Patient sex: M
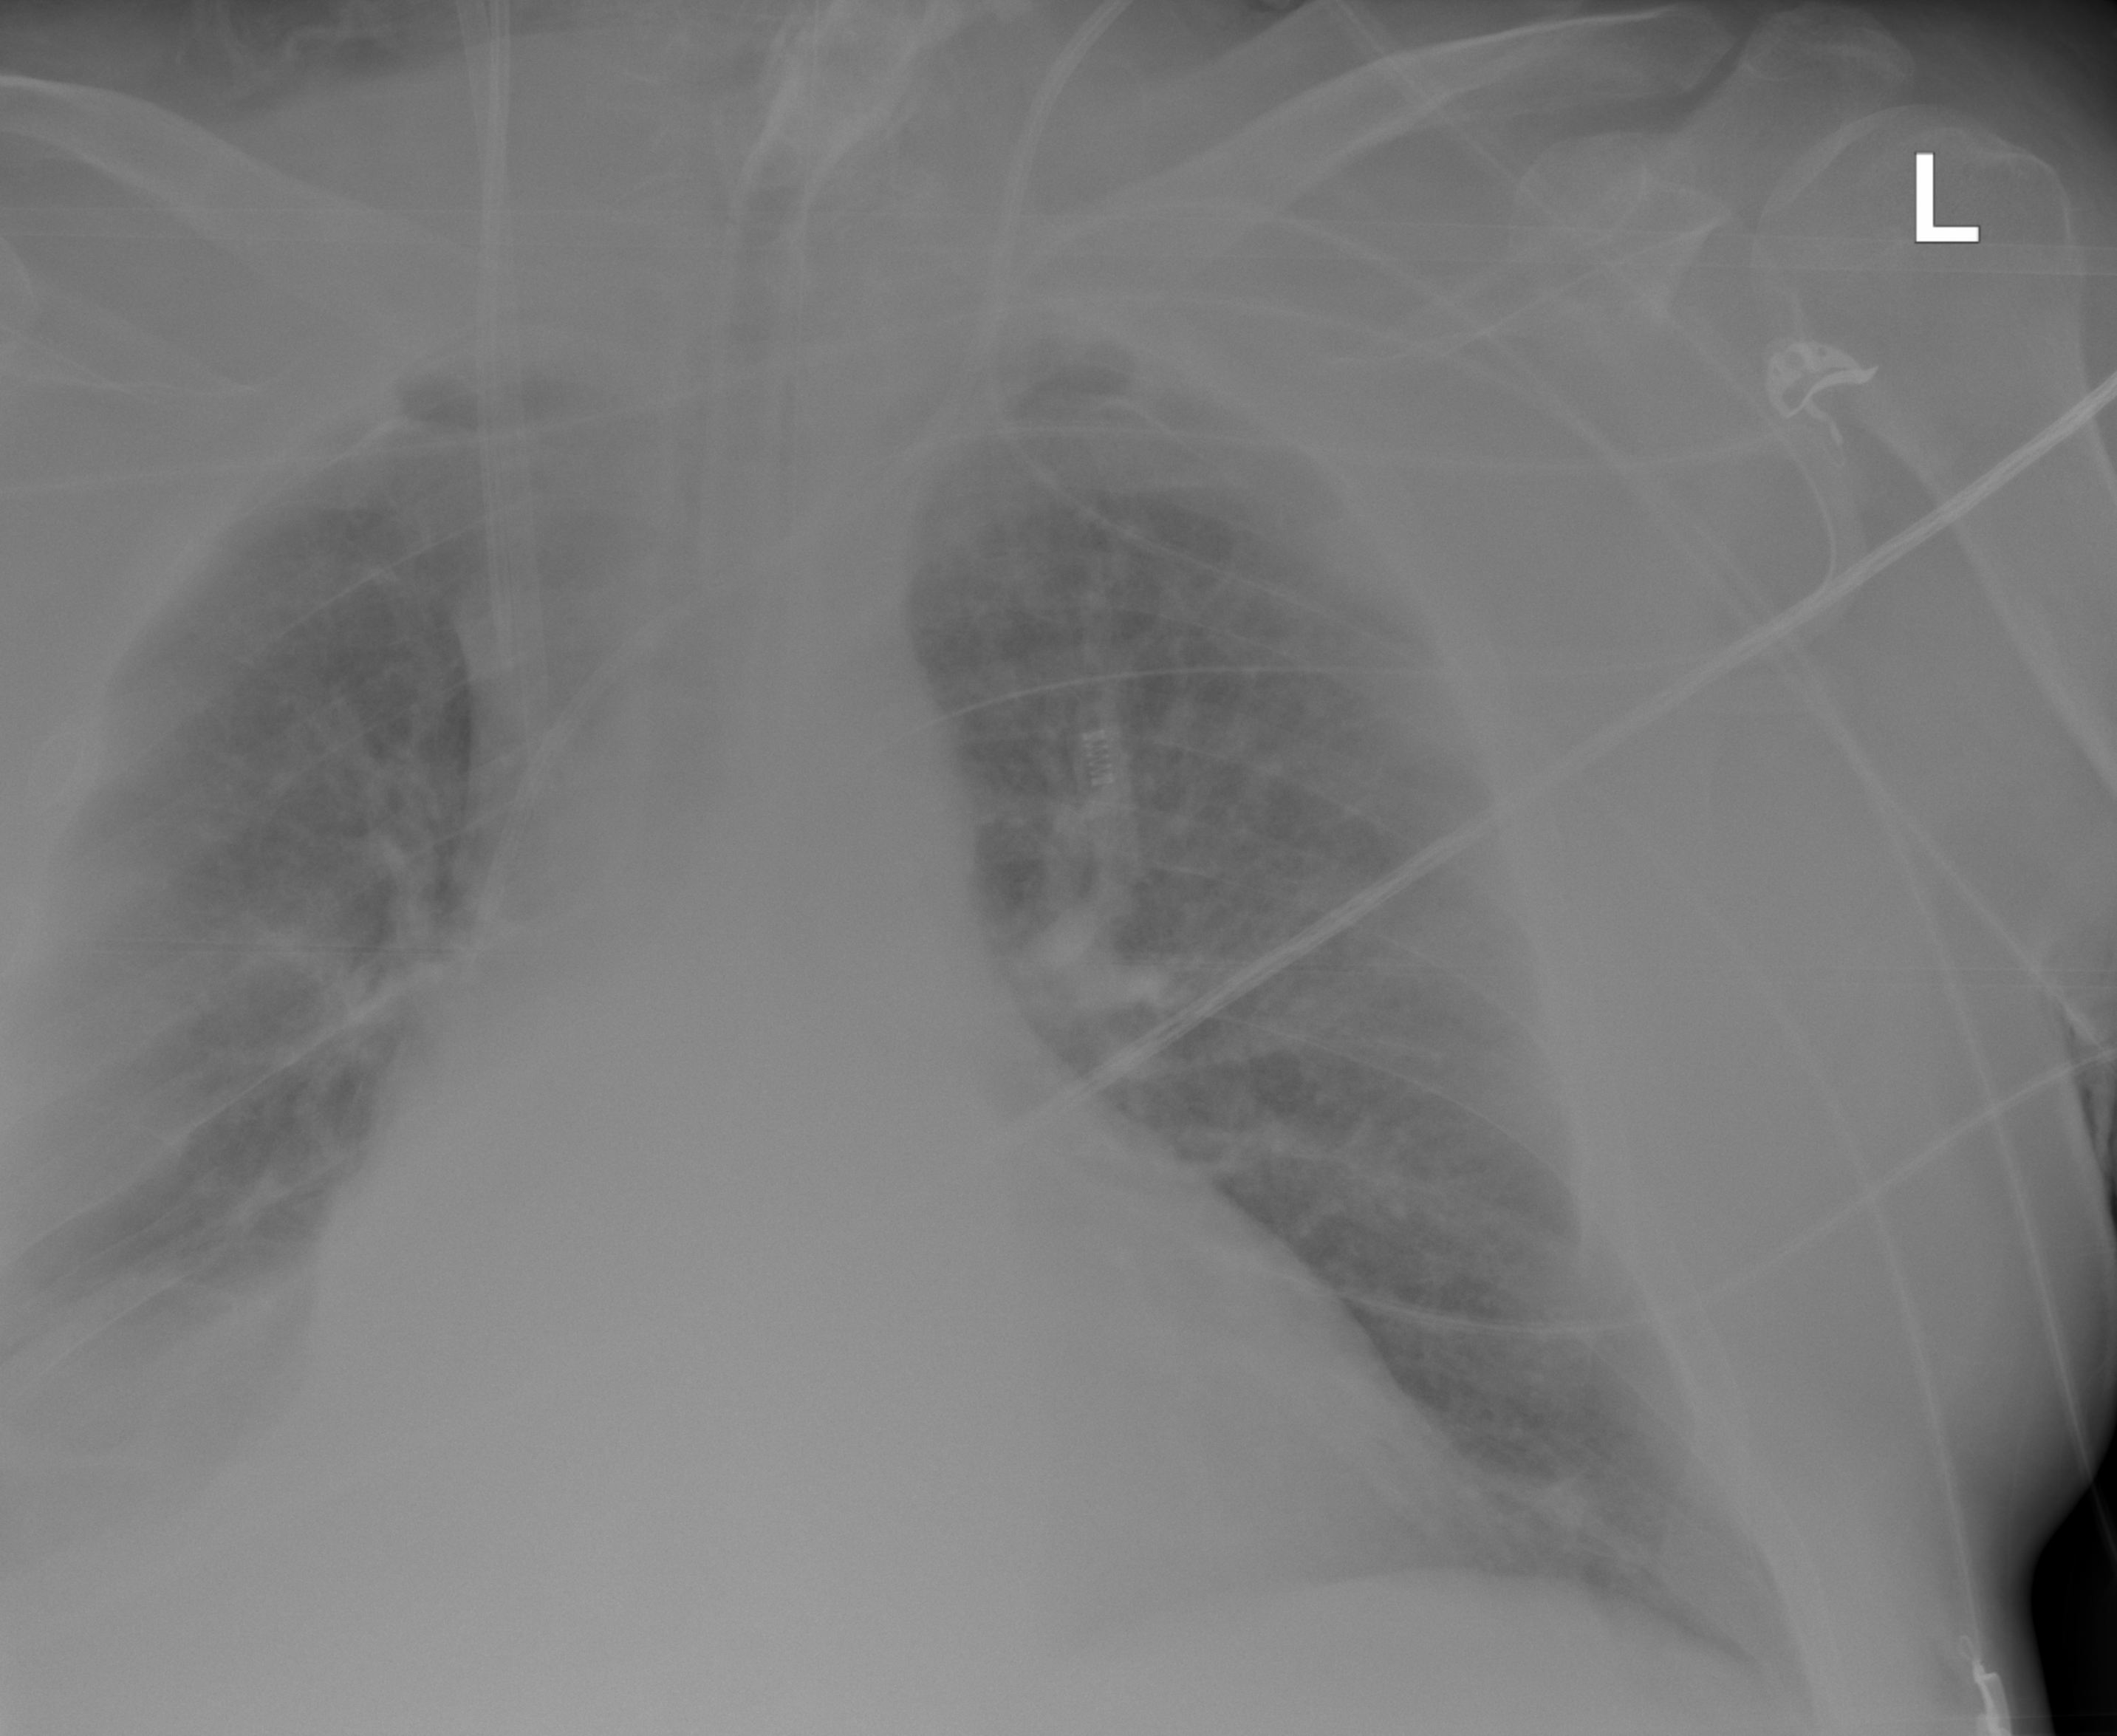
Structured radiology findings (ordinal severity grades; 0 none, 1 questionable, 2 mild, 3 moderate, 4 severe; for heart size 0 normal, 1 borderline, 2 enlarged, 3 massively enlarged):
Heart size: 2
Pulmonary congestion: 0
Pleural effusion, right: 3
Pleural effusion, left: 0
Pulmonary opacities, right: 0
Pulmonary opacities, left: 0
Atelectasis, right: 2
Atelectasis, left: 0